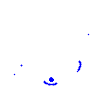
Particle: kaon